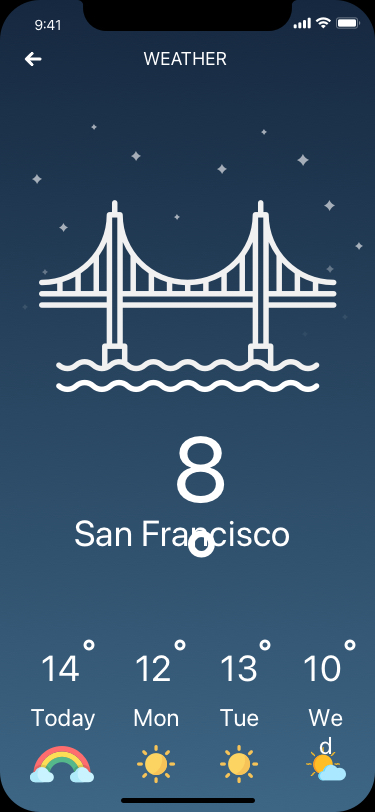
Text in this UI design:
8°
San Francisco
Today
14
12
Mon
13
Tue
10
Wed
weather